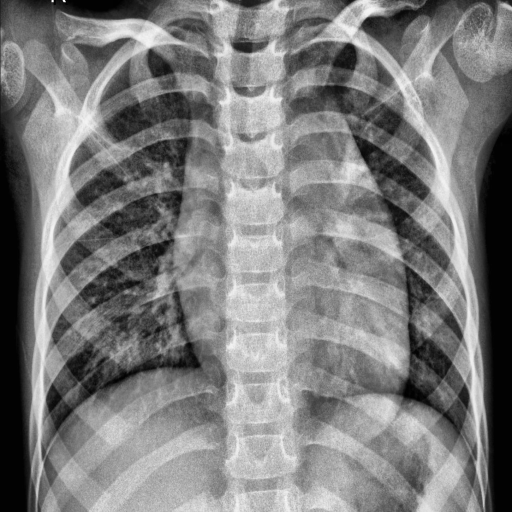
Finding: NORMAL